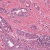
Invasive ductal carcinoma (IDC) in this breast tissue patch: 1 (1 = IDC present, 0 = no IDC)